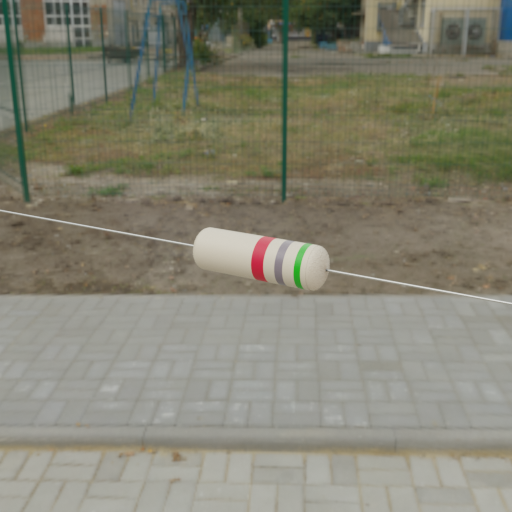
Resistor colour bands (in order): red, gray, green